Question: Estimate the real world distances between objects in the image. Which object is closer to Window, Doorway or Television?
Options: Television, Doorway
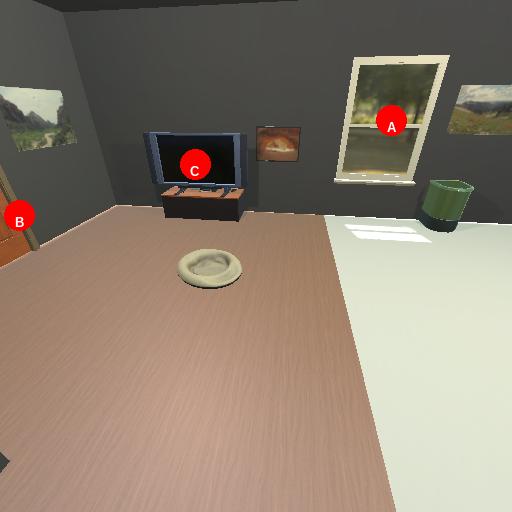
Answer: Television